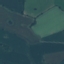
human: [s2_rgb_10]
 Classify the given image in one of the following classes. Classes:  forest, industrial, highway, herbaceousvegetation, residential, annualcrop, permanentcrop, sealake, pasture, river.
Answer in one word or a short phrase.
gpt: Pasture